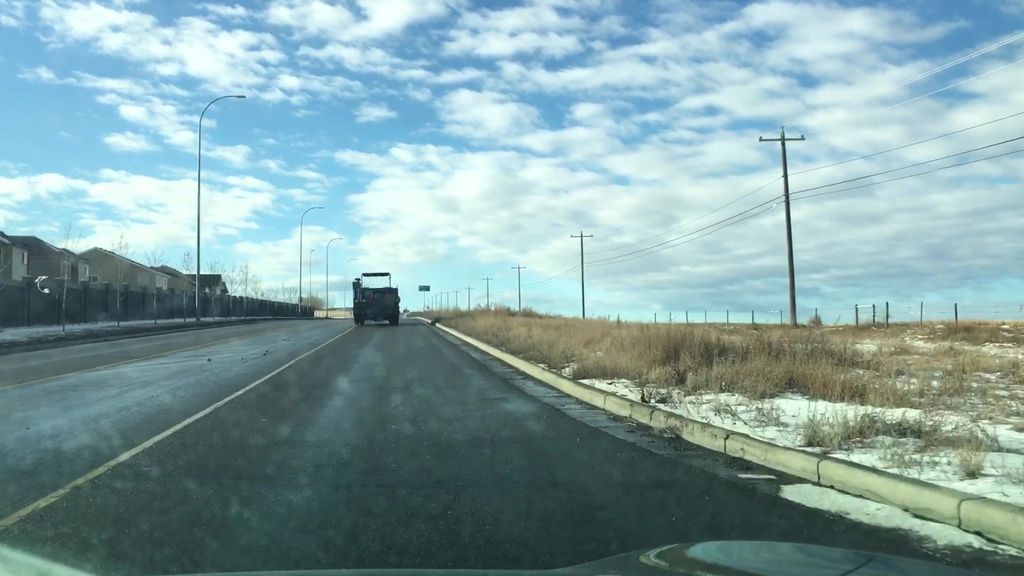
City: calgary